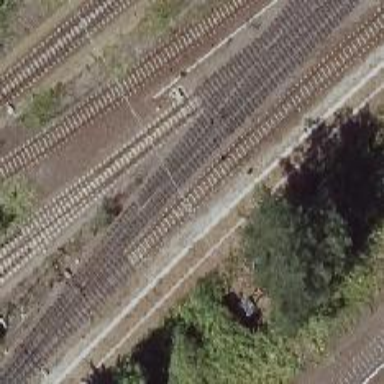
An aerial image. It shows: Railway signal.